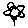
Label: flower